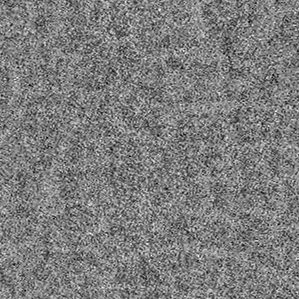
Label: frost